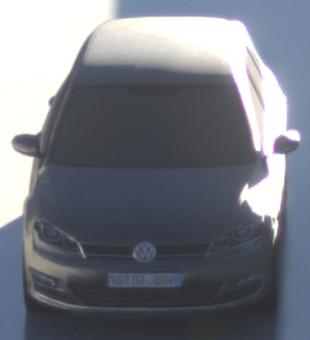
Make: VW
Model: Golf 1.2 TSI BMT
Detailed model: Golf (VII)
Model produced from: 2012/11
Model produced until: 2014/05
Doors: 3
Color: gray
Road condition: wet road
Daytime: sunrise or sunset
Contrast: high contrast